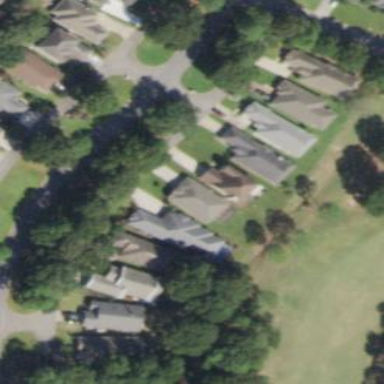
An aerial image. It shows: Residential area consisting of single-family homes.